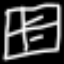
Label: hourglass